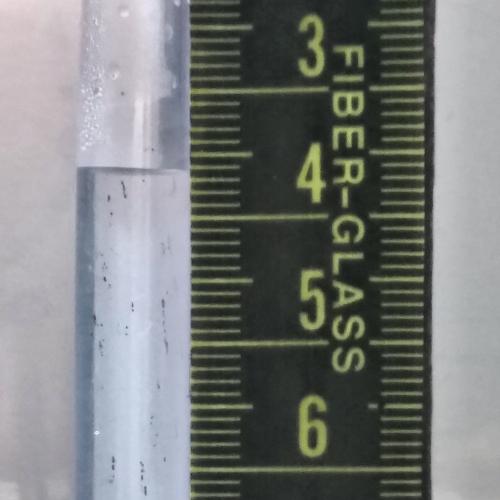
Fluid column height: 4.1 cm